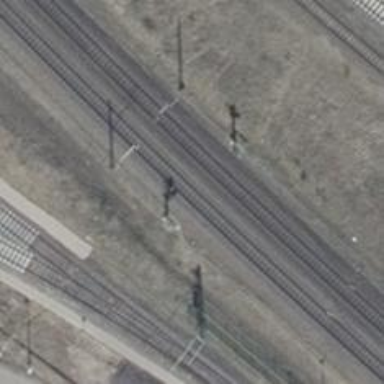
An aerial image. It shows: Railway signal.